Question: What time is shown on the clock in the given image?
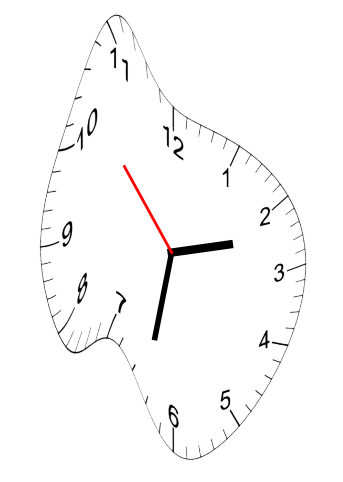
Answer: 02:31:53